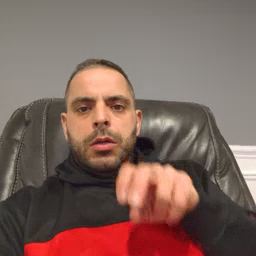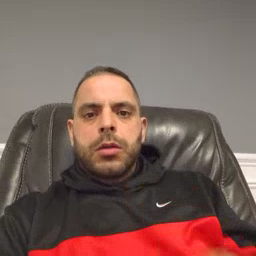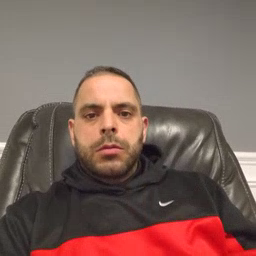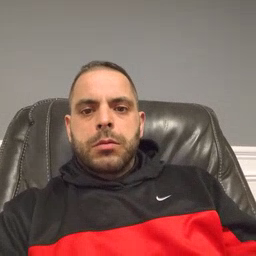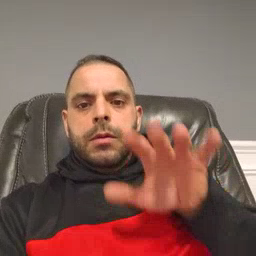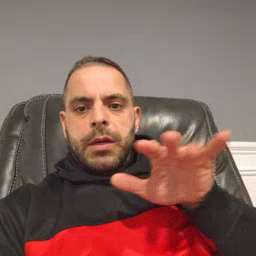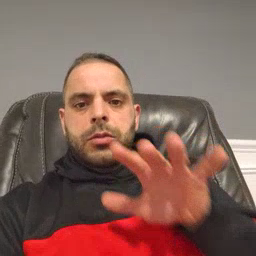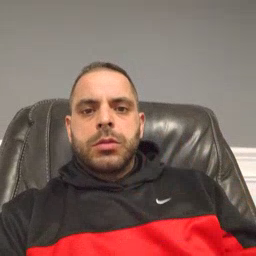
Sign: finger